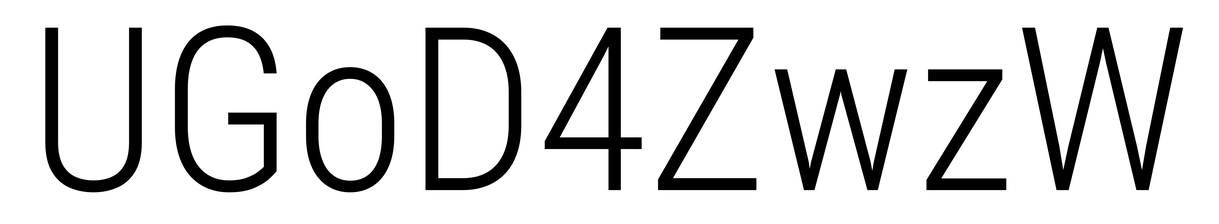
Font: Roboto_Condensed_Light